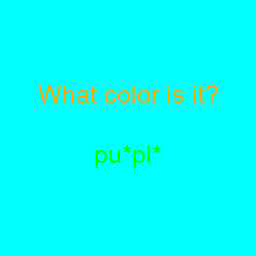
Color: lime
Color name shown: purple
Background color: cyan
Question text color: orange